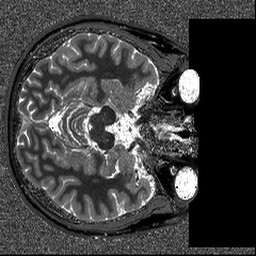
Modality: T1map
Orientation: axial
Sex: male